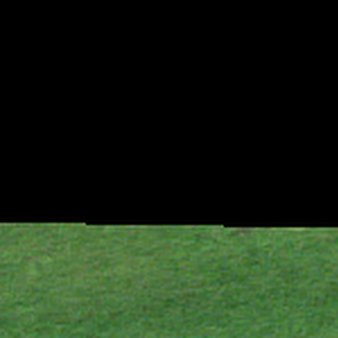
Label: other